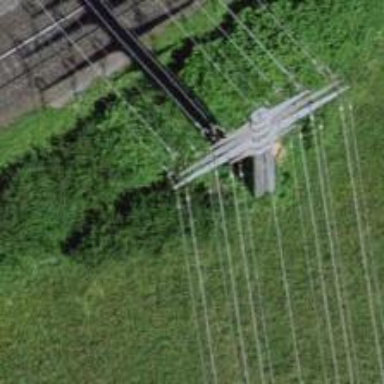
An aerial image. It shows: Concrete power pole.